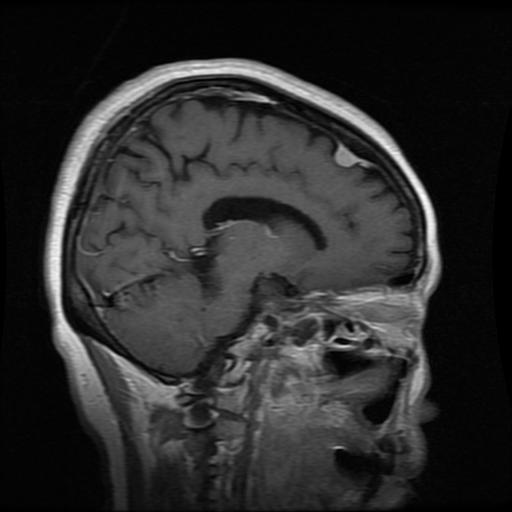
Label: meningioma